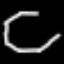
Label: octagon